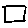
Label: square